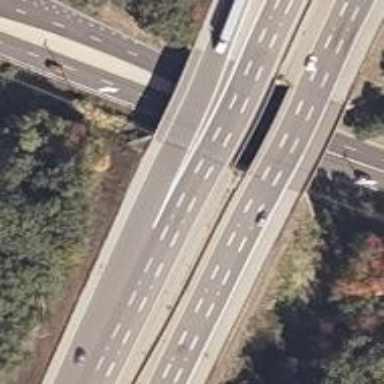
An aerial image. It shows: Bridge with asphalt surface on motorway link.